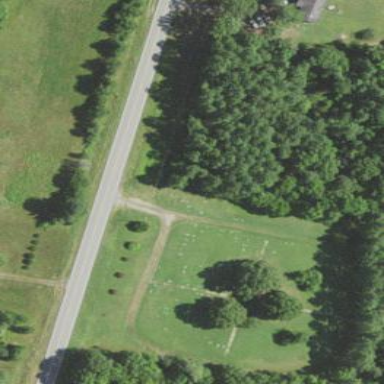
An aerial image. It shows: Graveyard.